Question: I want to have three columns, a 1000px middle column that is centered to the page and then a column on the left and right that takes up the remaining width.
I basically want something that looks like this:

Where the wrapper is 1000px and the two side spaces are half of the remaining total space.
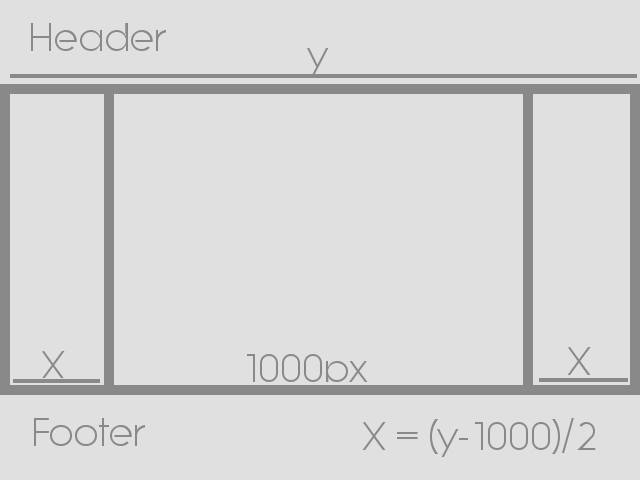
Answer: You can easily centre an element with 'margin: 0px auto'. This will leave a space on the left and right of the element. If the element is inside another which takes up the entire width, then a background can be placed and centred inside it.
An example might be:
'''
<div id="container">
<div id="content"></div>
</div>
'''
Then the CSS would look like:
'''
#container {
width: 100%;
/* Background properties go here. */
}
#content {
margin: 0px auto;
width: 1000px;
}
'''
It wouldn't be possible to put content either side of the #content div.